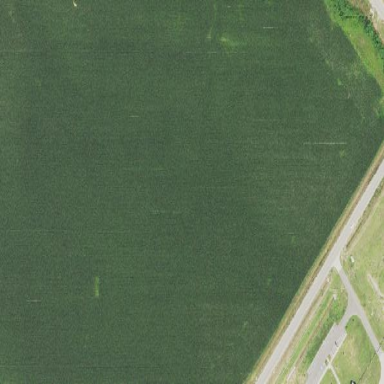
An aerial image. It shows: Farmland with corn crops.